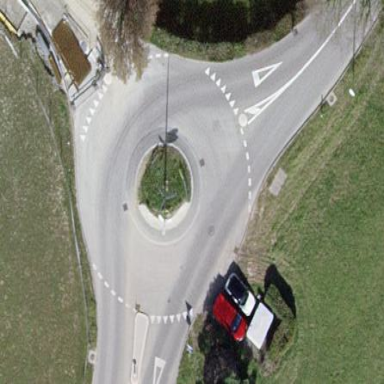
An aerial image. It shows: Roundabout at tertiary road junction.